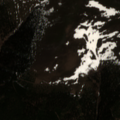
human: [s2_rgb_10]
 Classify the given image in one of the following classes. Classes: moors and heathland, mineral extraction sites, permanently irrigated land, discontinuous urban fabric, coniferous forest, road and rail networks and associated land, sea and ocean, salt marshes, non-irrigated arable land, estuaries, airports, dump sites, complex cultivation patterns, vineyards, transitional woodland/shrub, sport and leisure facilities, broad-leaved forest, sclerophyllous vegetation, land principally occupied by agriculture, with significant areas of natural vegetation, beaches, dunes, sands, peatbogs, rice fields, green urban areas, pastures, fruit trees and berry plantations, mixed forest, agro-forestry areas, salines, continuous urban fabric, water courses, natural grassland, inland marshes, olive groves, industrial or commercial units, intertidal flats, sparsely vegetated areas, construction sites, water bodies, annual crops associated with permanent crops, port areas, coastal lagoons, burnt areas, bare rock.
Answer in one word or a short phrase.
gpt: coniferous forest, natural grassland, moors and heathland